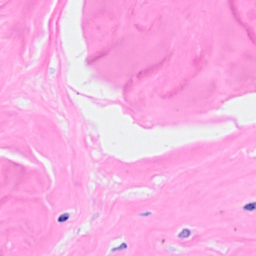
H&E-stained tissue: Breast